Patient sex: F
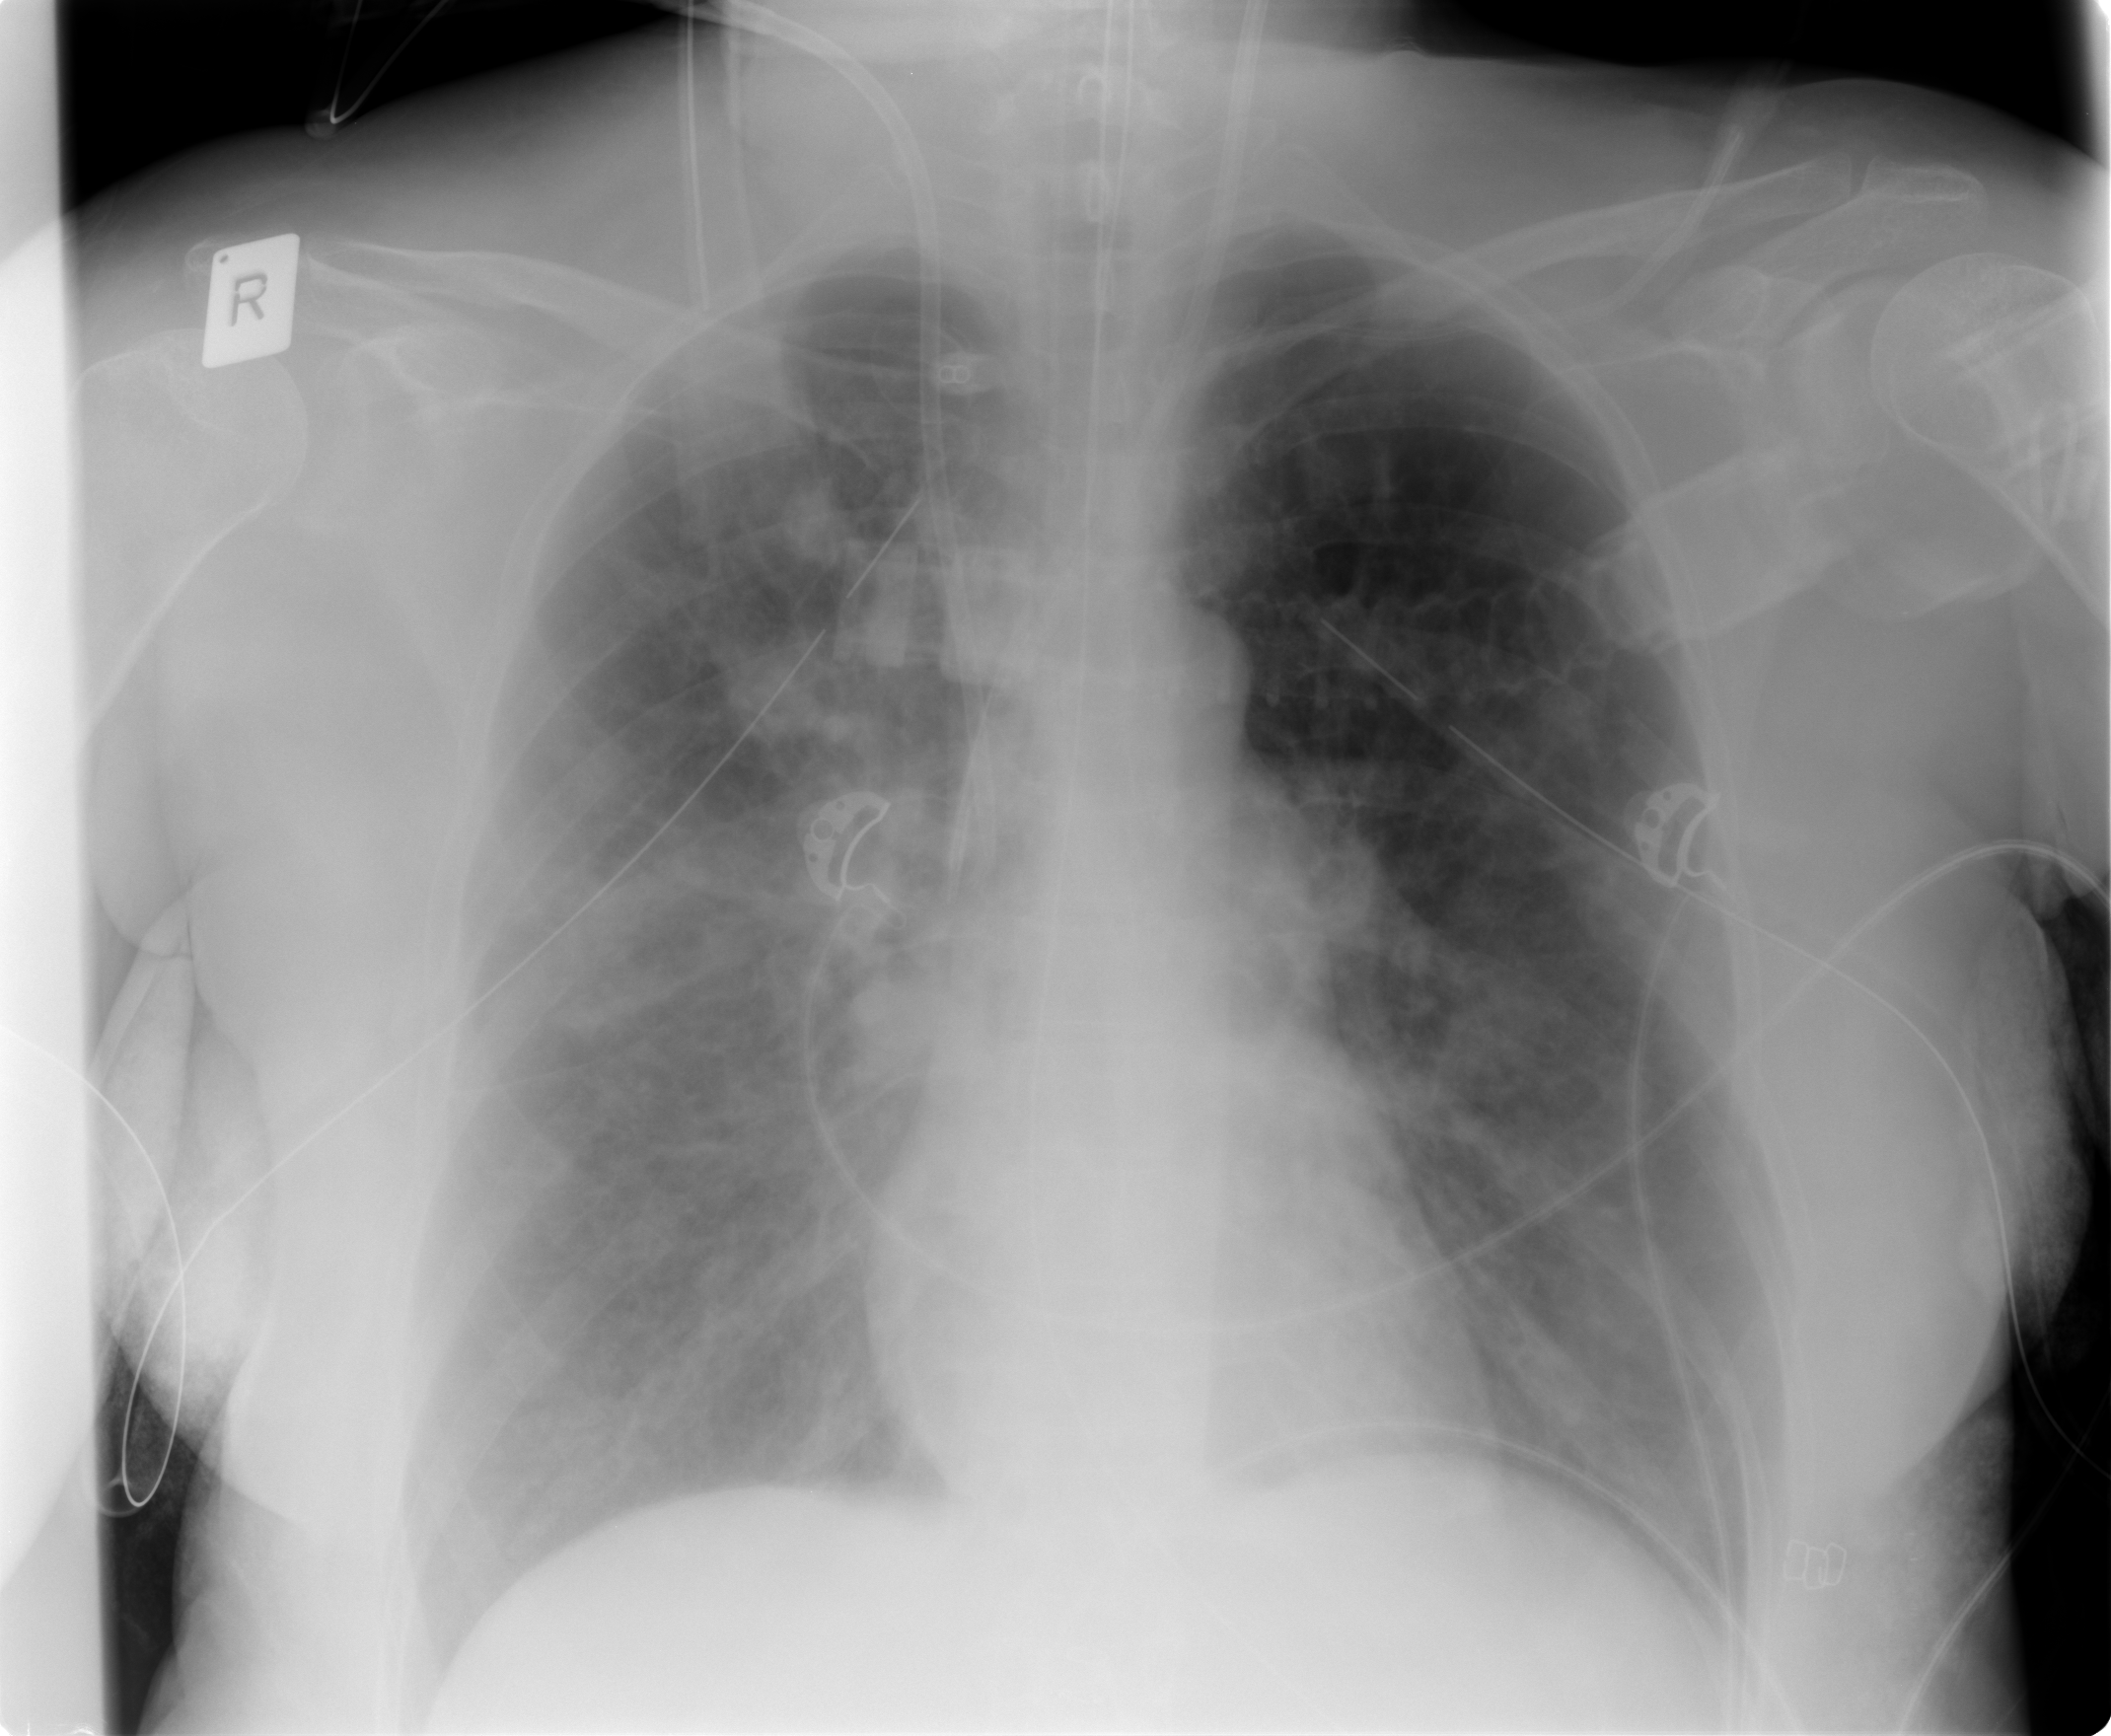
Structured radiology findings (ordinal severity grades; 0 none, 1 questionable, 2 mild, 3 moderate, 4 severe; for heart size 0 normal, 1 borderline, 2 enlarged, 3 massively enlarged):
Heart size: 0
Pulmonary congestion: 1
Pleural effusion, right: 0
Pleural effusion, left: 0
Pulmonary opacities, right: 3
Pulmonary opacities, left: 3
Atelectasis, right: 2
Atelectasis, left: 0